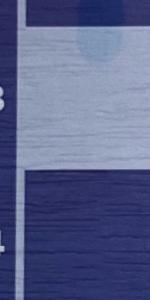
Label: Empty